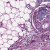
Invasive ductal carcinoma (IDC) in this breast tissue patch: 0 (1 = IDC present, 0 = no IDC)